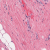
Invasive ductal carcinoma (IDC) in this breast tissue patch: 0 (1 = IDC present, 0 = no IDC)